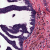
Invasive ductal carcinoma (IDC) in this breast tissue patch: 0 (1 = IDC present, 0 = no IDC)